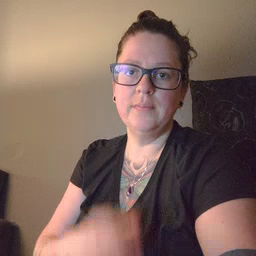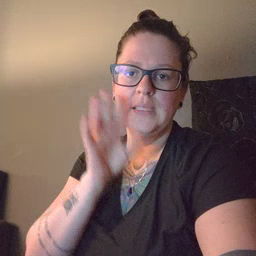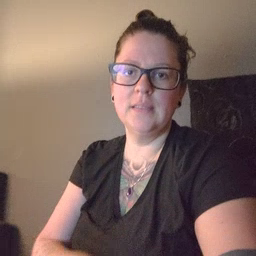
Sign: bee